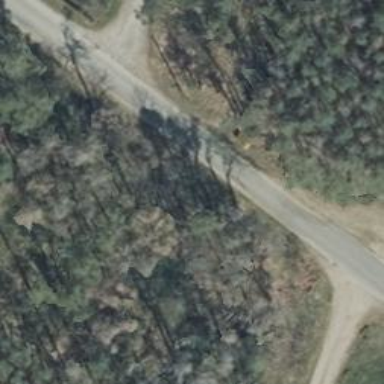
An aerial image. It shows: Service road with grade1 tracktype.